Field crop: tomato
Growth stage: 1
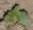
Species: solanum